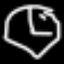
Label: clock